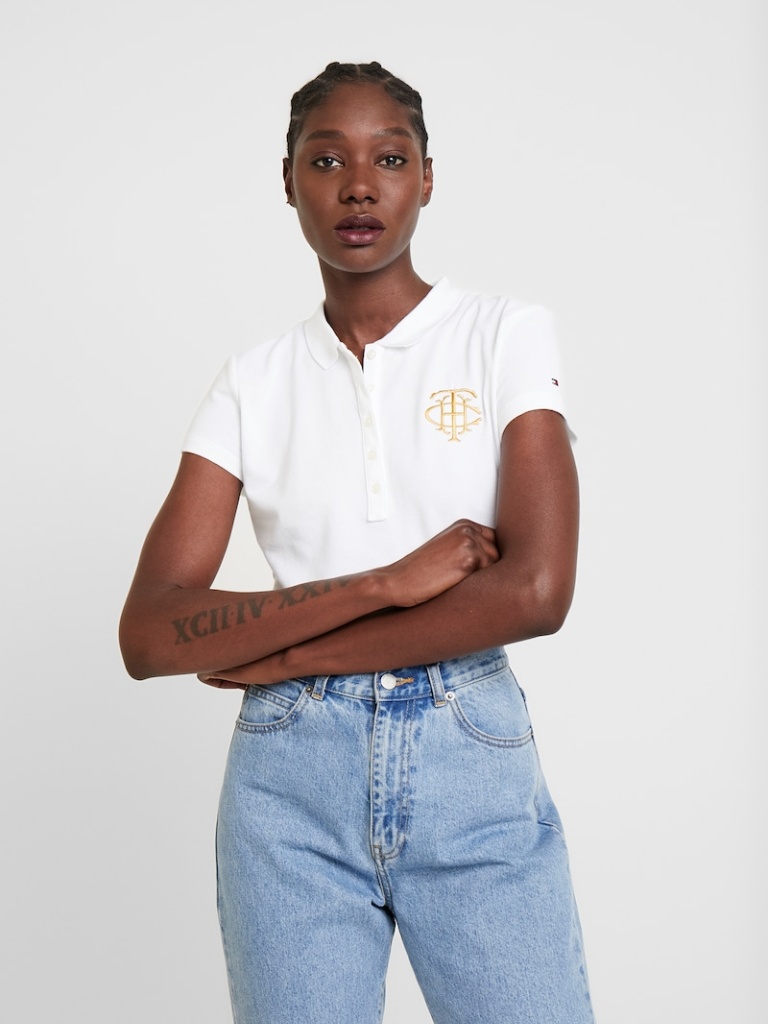
cotton tight short sleeve hip length Fully Tucked in polo polo